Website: macys
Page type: billing-address
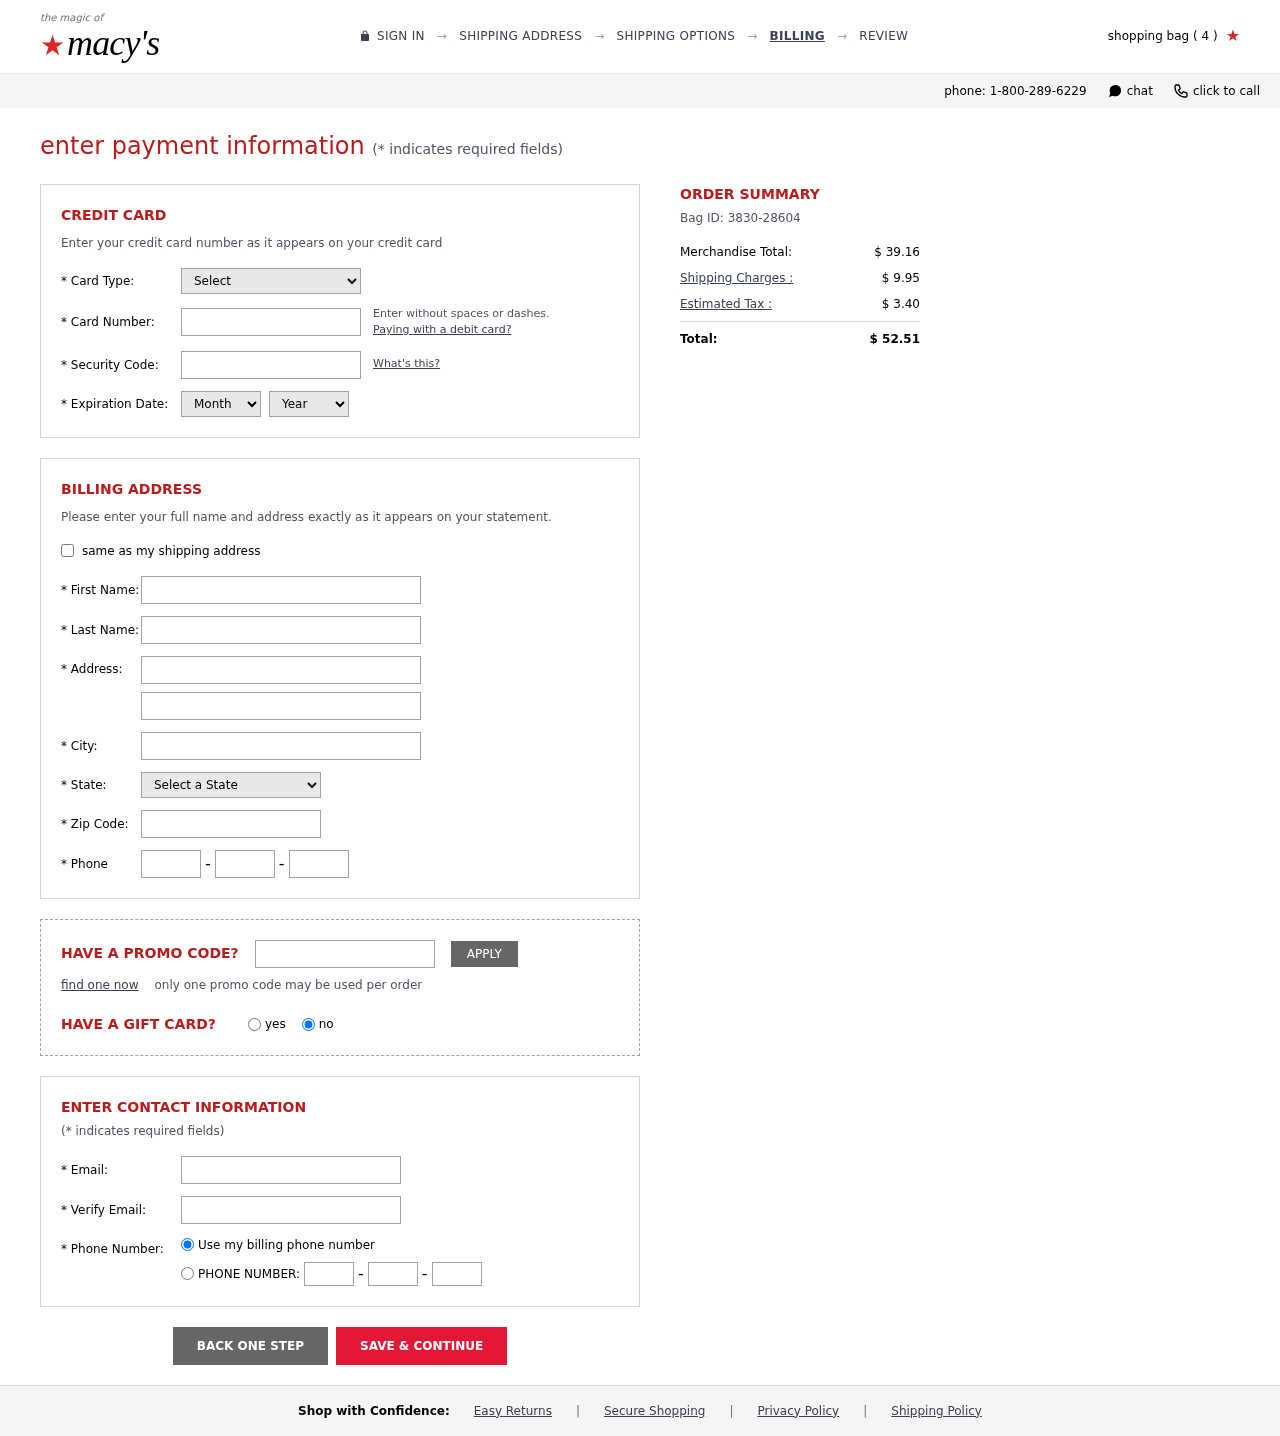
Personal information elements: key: PII_CARD_CVV
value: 024
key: PII_CARD_EXPIRY_MONTH
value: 12
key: PII_CARD_EXPIRY_YEAR
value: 30
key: PII_CARD_NUMBER
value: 2252 2108 0829 3878
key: PII_CARD_TYPE
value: Mastercard
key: PII_CITY
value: West Connie
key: PII_EMAIL
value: jhoward@hotmail.com
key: PII_FIRSTNAME
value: Jonathan
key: PII_LASTNAME
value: Howard
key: PII_PHONE_AREA
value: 474
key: PII_PHONE_PREFIX
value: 265
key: PII_PHONE_SUFFIX
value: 0324
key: PII_POSTCODE
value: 73384
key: PII_STATE_ABBR
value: NH
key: PII_STREET
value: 164 Davis Centers Suite 125
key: PII_STREET2
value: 130 Marcus Trace
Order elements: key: ORDER_NUM_ITEMS
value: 4
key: ORDER_ID
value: Bag ID: 3830-28604
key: ORDER_SUBTOTAL
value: $ 39.16
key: ORDER_SHIPPING_COST
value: $ 9.95
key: ORDER_TAX
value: $ 3.40
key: ORDER_TOTAL
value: $ 52.51